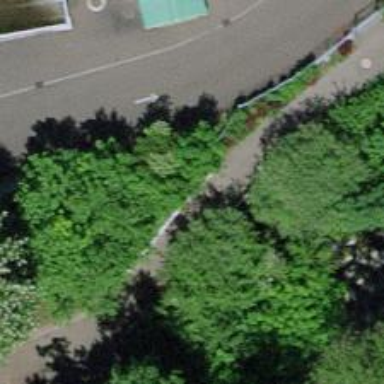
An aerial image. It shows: Footway on bridge.